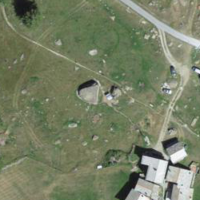
EUNIS habitat code: 26
Species observed at this site:
Macrothylacia rubi